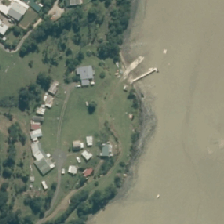
Land cover: high_producing_grassland